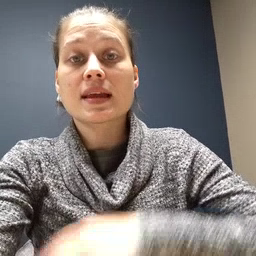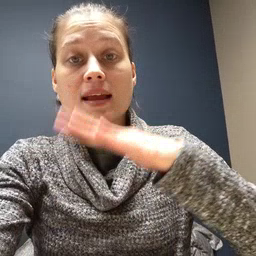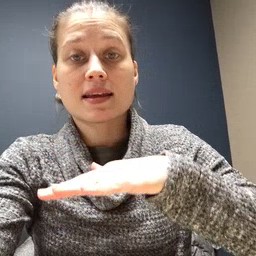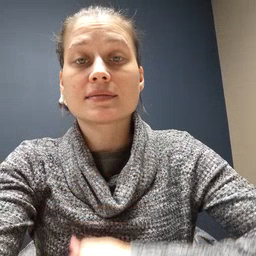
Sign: on